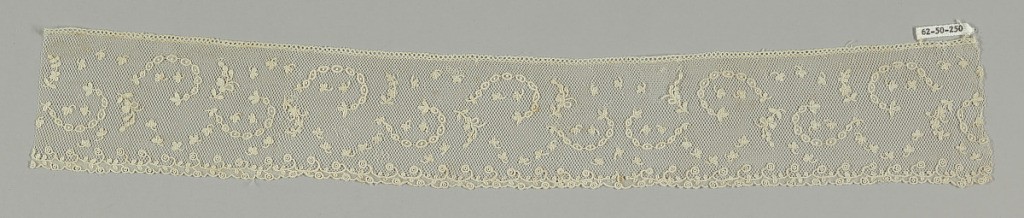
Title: Border
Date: late 18th century
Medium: linen Technique: needle lace, 6-sided reworked ground
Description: Border with a design  of dots and leaves powdered over the ground. Edging is a narrow garland of ribbon and sprays.